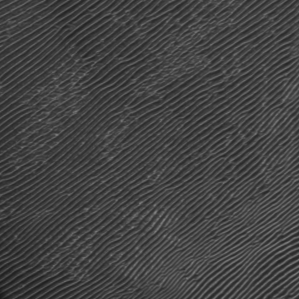
Label: frost